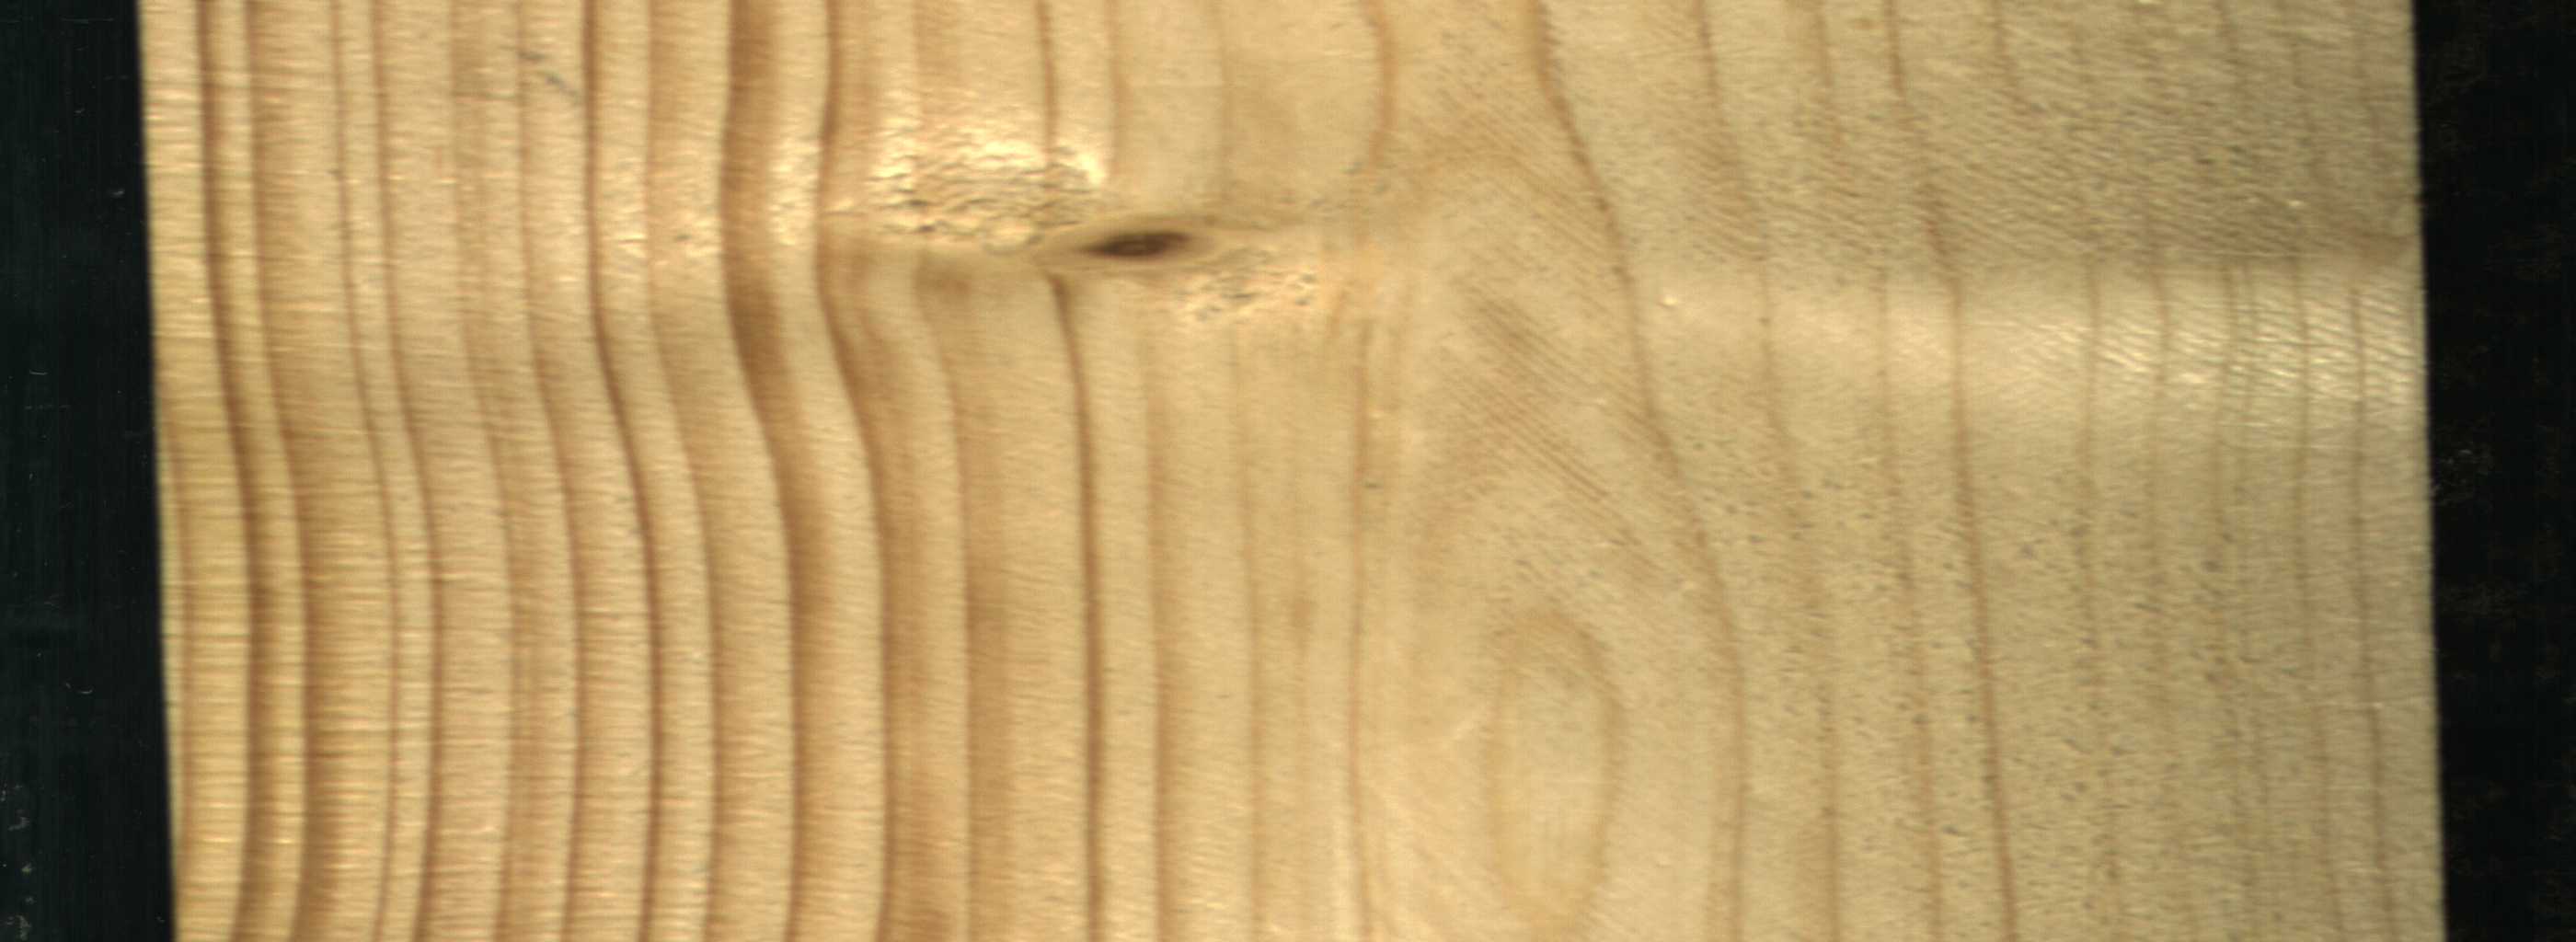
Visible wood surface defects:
Live_Knot